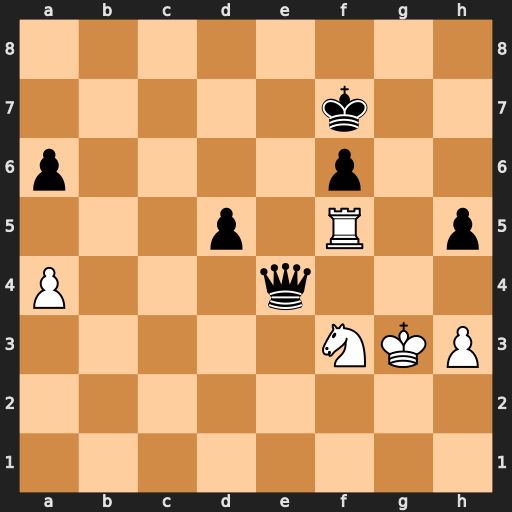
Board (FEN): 8/5k2/p4p2/3p1R1p/P3q3/5NKP/8/8
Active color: w
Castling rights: -
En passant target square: -
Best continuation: Ng5+ Kg6 Nxe4